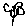
Label: flower